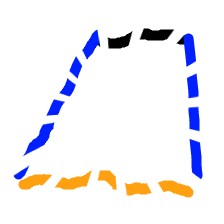
Shape: trapezoid